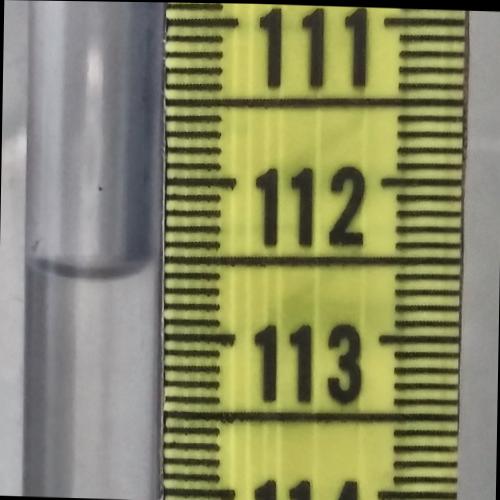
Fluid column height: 112.6 cm